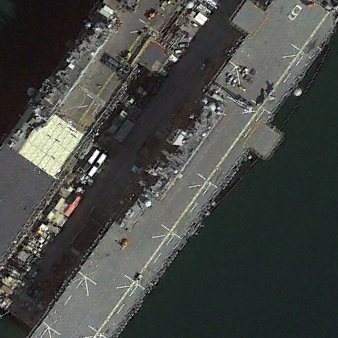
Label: Wasp-class_assault_ship